Question: I was on my iPhone and I got an alert from tap tap revenge. I noticed that the text was "slide to get it now!"
Was this always apart of the SDK and how could program my app so that when a notification came up then it would have custom text?
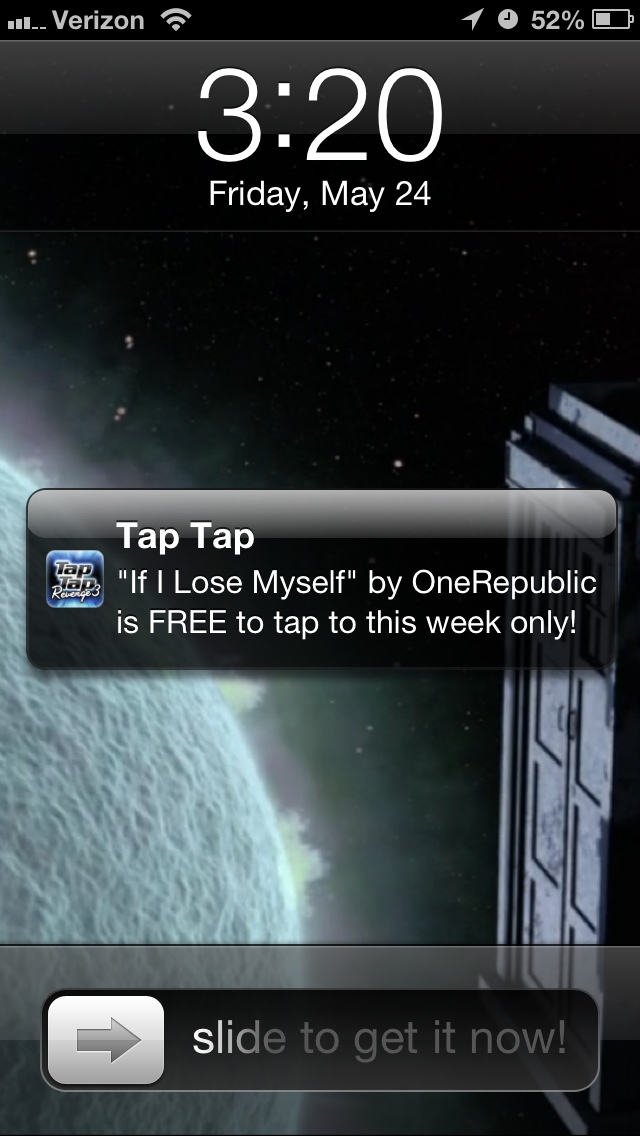
Answer: I dont know about push notifications, but local notifications have a property for this. alertAction, just change that string and it will change it. So if you write 'notification. alertAction = @"receive";', then the slider will say "slide to receive", or if its a alert on the device, the button to open your app will say "receive".
See the 'UILocalNotification' <URL>.